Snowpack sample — Buffalo Mountain, Silverthorne, Colorado, USA (1/25/25, 10:11 AM MST)
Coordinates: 39.6222, -106.1139
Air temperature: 22 °F
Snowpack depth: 110 cm
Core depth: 20 cm
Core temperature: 48.2 °F
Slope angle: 12°, slope face: 102°
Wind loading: high
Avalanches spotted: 0
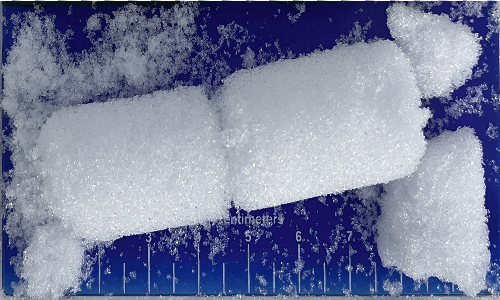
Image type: core
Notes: No avalanches nearby, collected on the outskirts of a fire break 15 meters from the treeline, on way to Buffalo and Red Mountain